Field crop: maize
Growth stage: 2
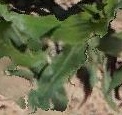
Species: maize